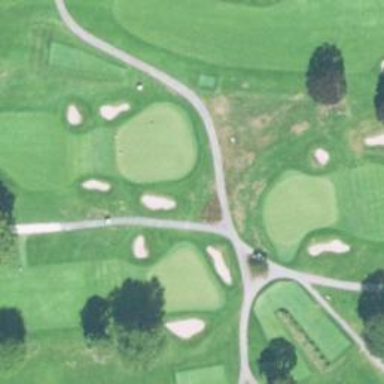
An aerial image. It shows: Path used for both walking and golf.